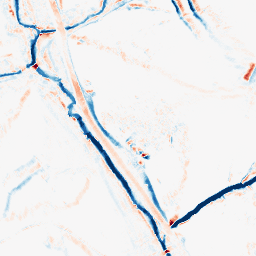
Category: morphological
Decomposition family: morphological_diamond
Decomposition parameters: operation: average
radius: 5
Upsampling method: edge_directed
Upsampling parameters: scale: 2
Upsampling scale: 2